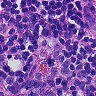
Metastatic tissue present: no